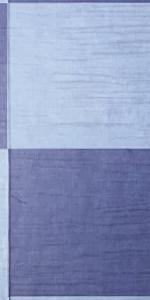
Label: Empty